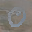
Label: 0